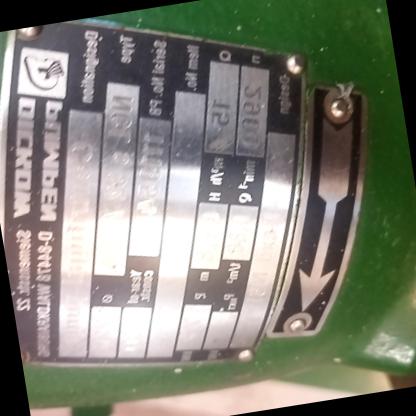
Klasa: tabliczka-znamionowa